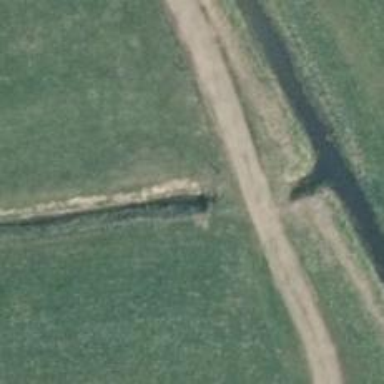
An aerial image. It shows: Culvert tunnel.